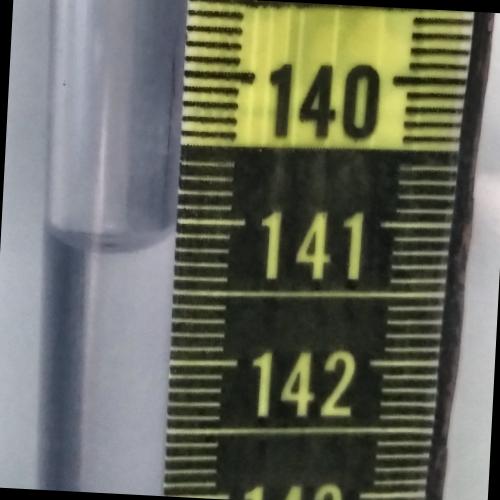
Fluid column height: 141.2 cm